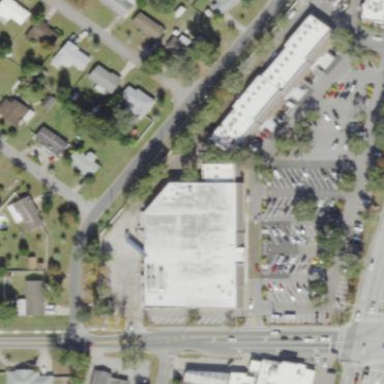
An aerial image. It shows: Supermarket located in building.